Question: I am facing a strange problem.
My app works fine in 2.1 (emulator + device). But, when I use 2.2
(both emulator + device) then there is an issue with the soft
keyboard.
There is a Activity in landscape mode in the app (use
android:screenOrientation="landscape").
There are two EditText in that Activity. But, soft keyboard is not
displaying for those. In fact, softkeyboard seems to apprear, but as a
bar in the bottom.
Please view the screenshot.

Any help will be appreciated.
Regards
Sarwar Erfan
tried different things for android:windowSoftInputMode , did not work
'''
<Activity android:name=".PriceCalculator"
android:screenOrientation="landscape"
android:windowSoftInputMode="stateAlwaysVisible|adjustPan"
android:configChanges="orientation"
android:label="Pricing Calculator">
....
</Activity>
<EditText
android:id="@+id/adhesiveUnitPrice"
android:inputType="numberDecimal"
android:imeOptions="actionDone|flagNoExtractUi"
android:layout_column="4" android:gravity="right"/>
'''
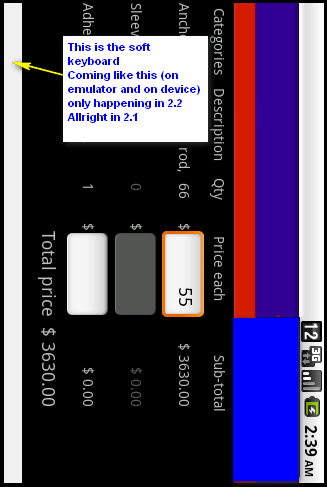
Answer: I found out that, in 2.3, the softkeyboard wont show up in landscape mode if the emulator or the device has an hardware keyboard.